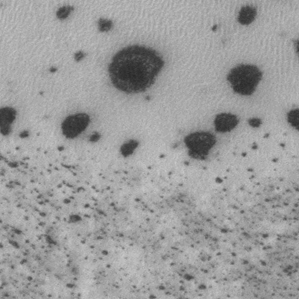
Label: frost